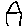
Label: house